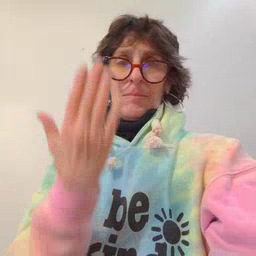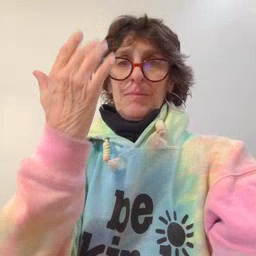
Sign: mitten